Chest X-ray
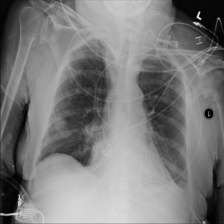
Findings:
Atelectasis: positive
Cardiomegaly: negative
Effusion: positive
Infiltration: positive
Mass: negative
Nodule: negative
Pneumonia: negative
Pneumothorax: negative
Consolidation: negative
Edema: negative
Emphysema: negative
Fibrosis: negative
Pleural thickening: negative
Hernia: negative